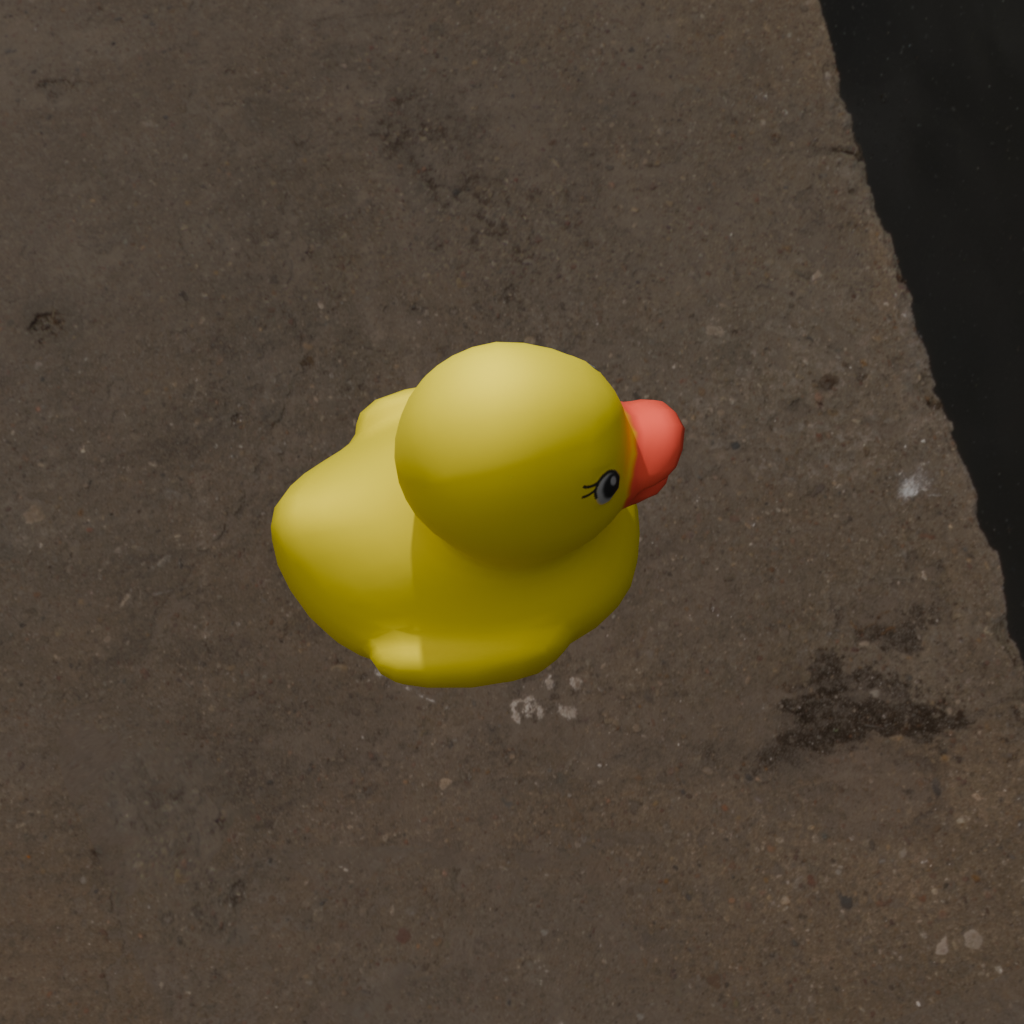
an image of a yellow rubber duck seen from <right_top> in a lakeside with a cloudy sky surrounded by greenery and dirt paths.